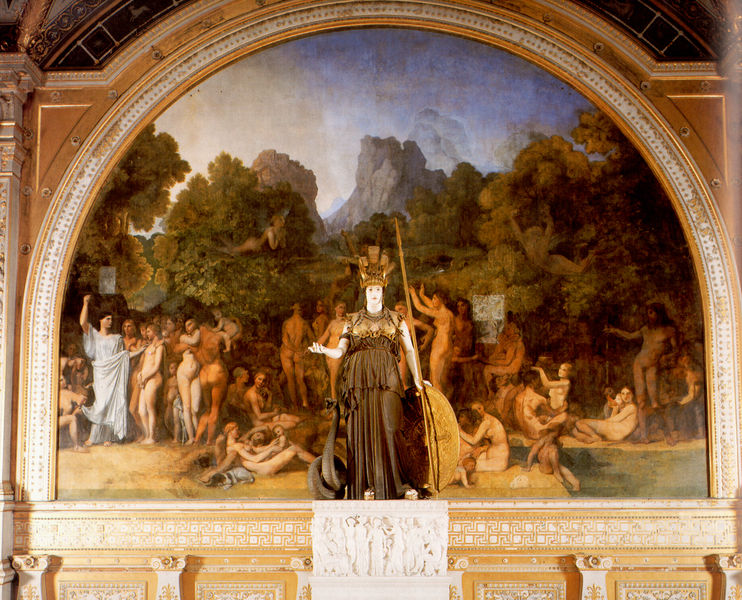
Titel: L'Age d'or, Das Goldene Zeitalter
Künstler: Jean Auguste Dominique Ingres
Standort: Dampierre
Institution: Schloß
Schlagwörter: akt, baum, berg, blau, dunkel, felsen, gemälde, gott, himmel, mann, nackt, wasser, akte, baden, bäume, frauen, gelb, grün, landschaft, menschen, see, sitzen, ausschnitt, braun, frau, grau, hintergrund, hut, kleid, marmor, männer, raum, reden, schwarz, säule, weiss, haus, hund, schloss, tier, leute, malerei, ornament, rock, wand, architektur, arm, arme, sockel, stehen, bild, kirche, figur, gewand, gold, gewänder, klassizismus, personen, borte, krone, wald, fliegen, kinder, rund, skulptur, statue, relief, liegen, bogen, rede, berge, fels, gebirge, gipfel, farbe, weis, pilaster, figuren, könig, lanze, vergnügen, wandgemälde, wandmalerei, stuck, bronze, faltenwurf, nackte, plastik, podest, foto, photographie, bad, umarmen, schild, antike, gebogen, waffe, schlange, helm, göttin, rüstung, halbrund, fries, portal, antik, götter, olymp, griechisch, ausschweifung, fresken, griechenland, speer, fresko, wandbild, verzeirung, tunika, athene, ungeheuer, fresco, drache, athen, athena, kriegerin, pallas athene, monster, neoklassizismus, uni, pallas, antikenrezeption, polychrom, restauration, schlinge, sper, gellb, weisheit, bronce, bekleidet, nackte frauen, kobra, freilegen, freilegung, restaurieren